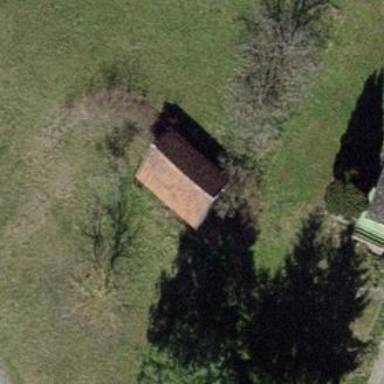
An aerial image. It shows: Shed building.